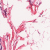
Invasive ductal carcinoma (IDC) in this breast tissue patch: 0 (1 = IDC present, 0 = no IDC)